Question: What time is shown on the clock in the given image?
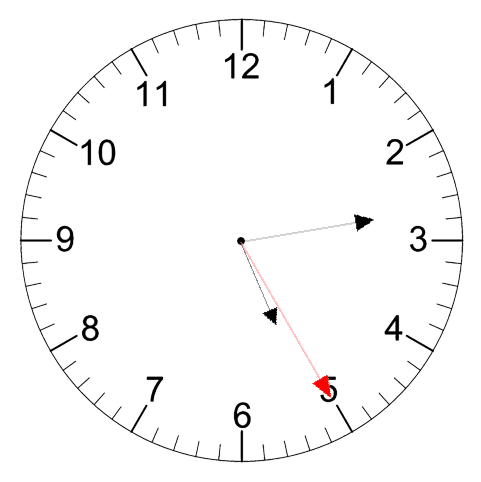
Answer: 05:13:25